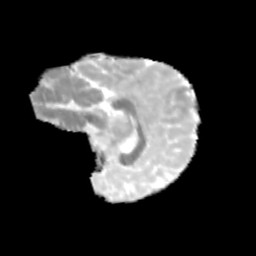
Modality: MD
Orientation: sagittal
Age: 9
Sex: female
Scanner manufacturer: siemens
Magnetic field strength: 3 T
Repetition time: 3.8 s
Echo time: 0.07 s